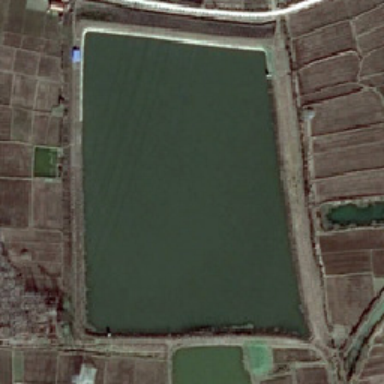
Many parts of the farmland are around a rectangular pond .